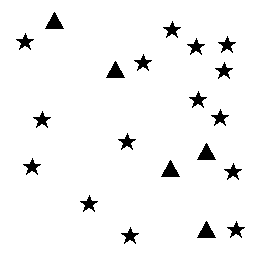
Squares: 0
Triangles: 5
Stars: 15
Total shapes: 20